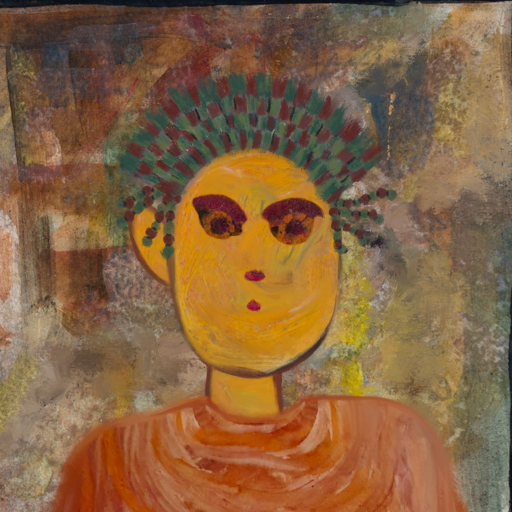
Background: Mosgoul, Head And Neck Front: After_Raid, Face Front: Doll, Bust: Pious_Lady, Hair Front: Blank, Head Accessory: After_Raid_Crown, Second Necklace: Blank, Necklace: Blank, Baby: Blank